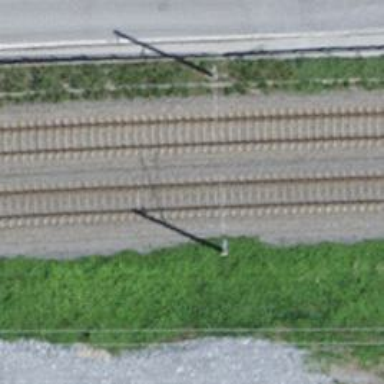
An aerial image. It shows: Single railway track with electrification through contact line.